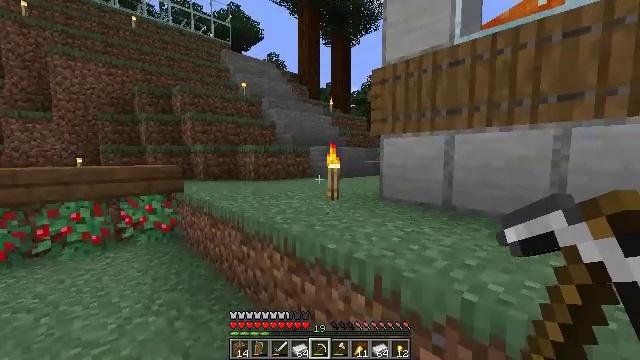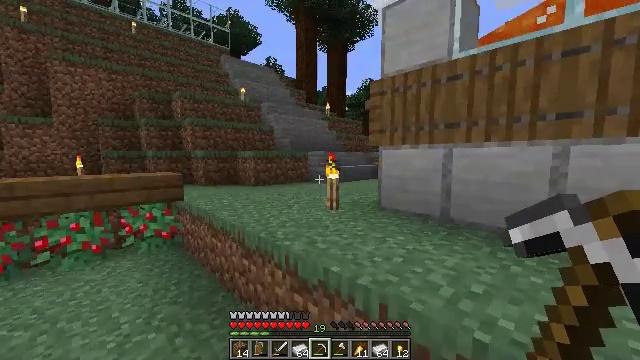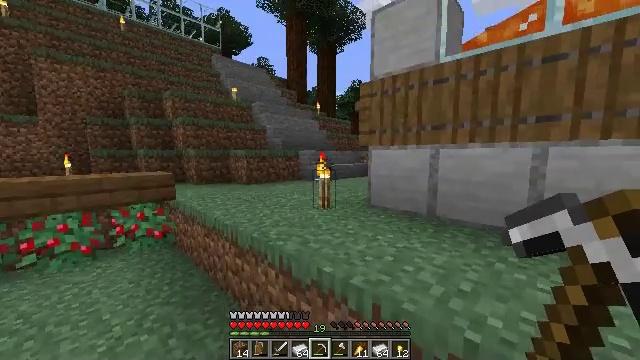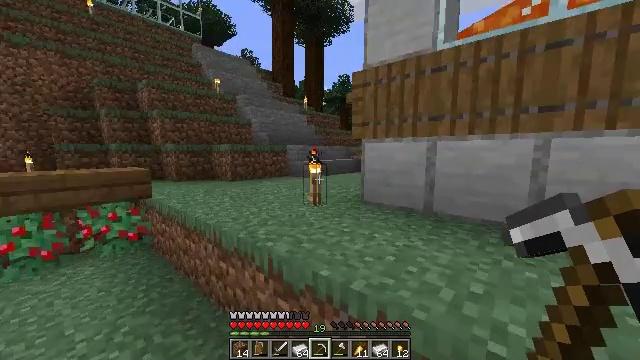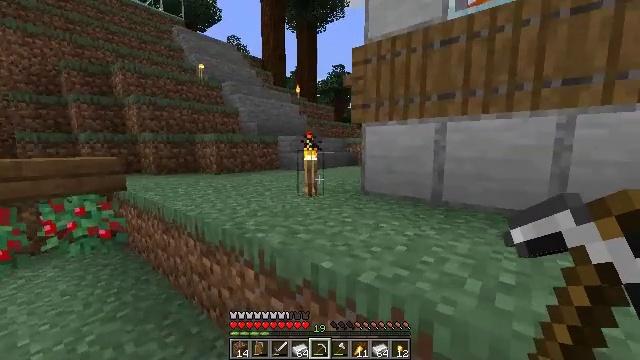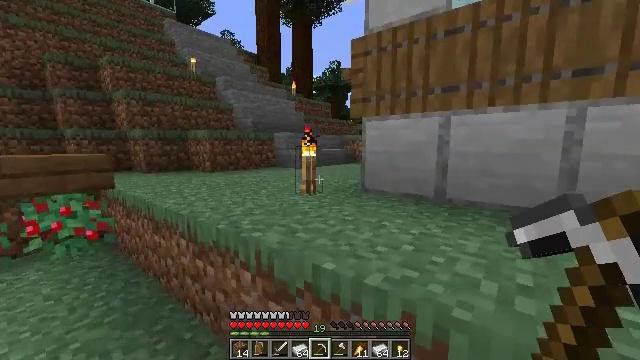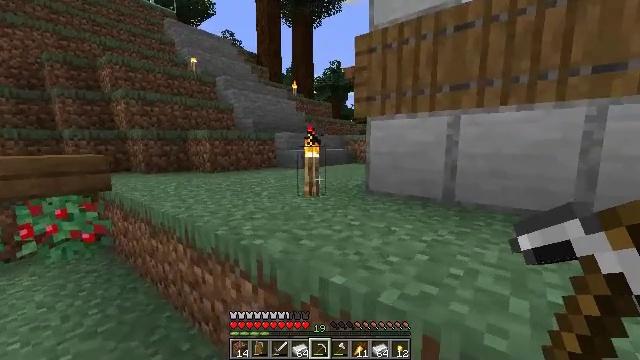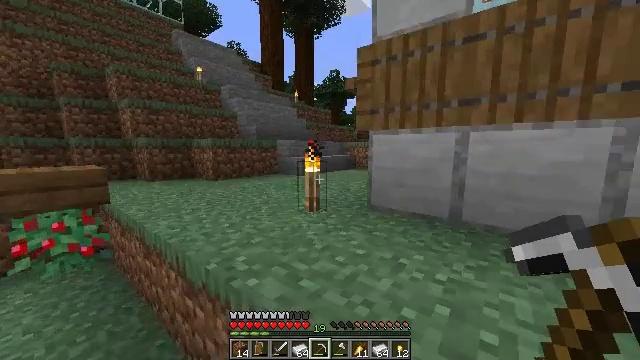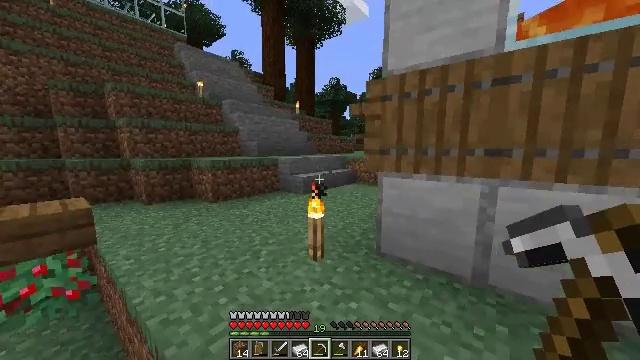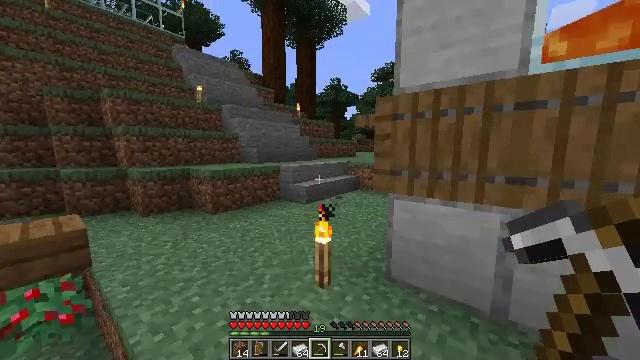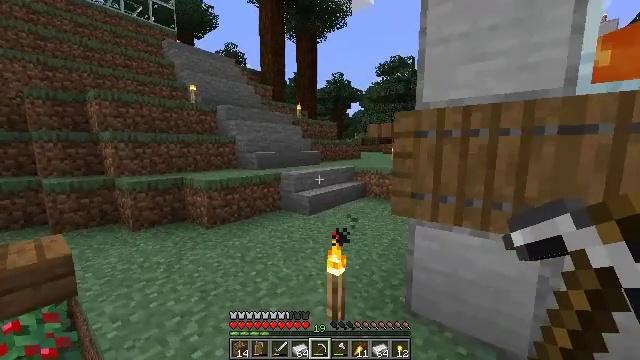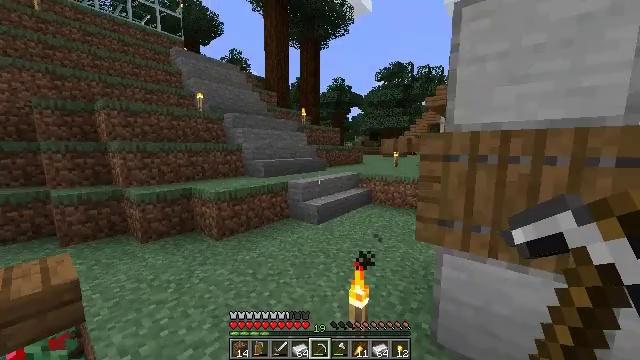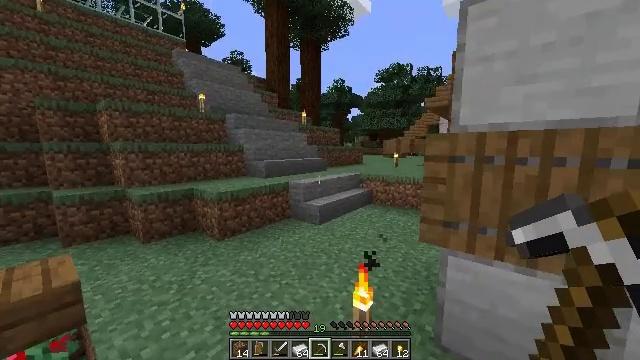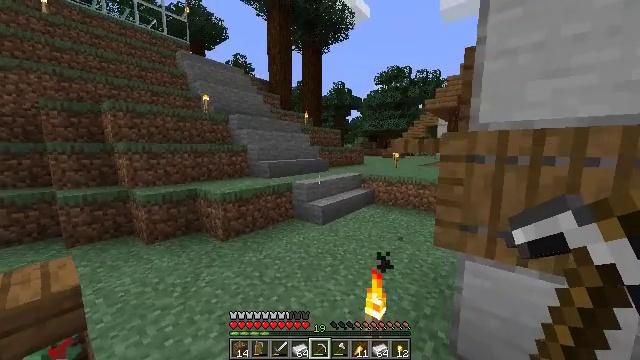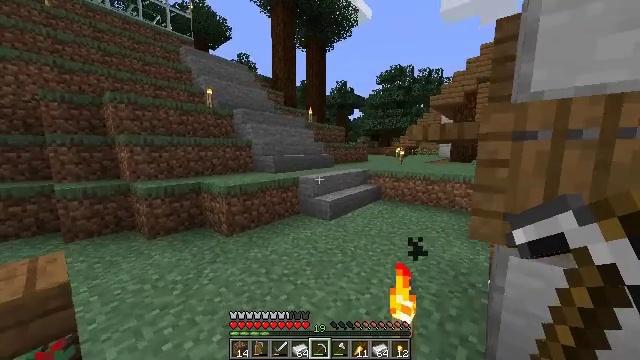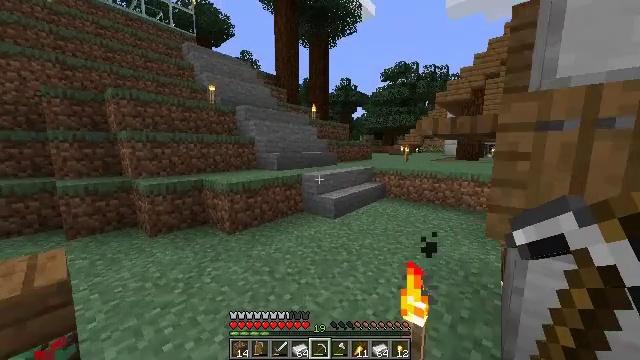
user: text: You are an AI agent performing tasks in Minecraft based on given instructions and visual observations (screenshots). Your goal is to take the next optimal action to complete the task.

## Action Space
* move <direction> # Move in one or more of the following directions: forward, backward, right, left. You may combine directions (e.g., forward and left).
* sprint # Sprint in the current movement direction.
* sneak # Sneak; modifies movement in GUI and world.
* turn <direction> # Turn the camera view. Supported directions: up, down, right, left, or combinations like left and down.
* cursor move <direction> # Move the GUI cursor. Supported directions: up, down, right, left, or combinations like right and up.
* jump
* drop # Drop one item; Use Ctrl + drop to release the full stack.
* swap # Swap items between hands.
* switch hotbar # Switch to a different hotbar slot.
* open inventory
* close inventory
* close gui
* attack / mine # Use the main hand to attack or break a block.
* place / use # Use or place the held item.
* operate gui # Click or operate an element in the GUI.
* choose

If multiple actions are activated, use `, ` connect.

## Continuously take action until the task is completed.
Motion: motion action
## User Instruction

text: Craft an iron block.
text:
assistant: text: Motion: move forward, jump
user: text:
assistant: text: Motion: move forward, turn right, jump
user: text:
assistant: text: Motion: move forward, turn right, jump
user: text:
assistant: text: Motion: move forward, turn right, jump
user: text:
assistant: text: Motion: move forward, jump
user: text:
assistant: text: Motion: move forward, sprint, jump
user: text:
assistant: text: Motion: move forward, sprint, jump
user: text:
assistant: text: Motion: move forward, sprint, jump
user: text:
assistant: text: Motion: move forward, sprint, jump
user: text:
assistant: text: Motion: move forward, sprint, jump
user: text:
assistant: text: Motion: move forward, sprint, jump
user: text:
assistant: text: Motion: move forward, jump
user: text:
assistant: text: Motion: move forward, jump
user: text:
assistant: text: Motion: move forward, jump
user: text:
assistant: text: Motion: move forward, jump
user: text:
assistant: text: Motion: move forward, jump
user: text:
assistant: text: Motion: move forward, sprint, jump
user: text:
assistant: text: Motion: move forward, sprint, jump
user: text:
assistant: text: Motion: move forward, sprint, turn right, jump
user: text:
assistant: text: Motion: move forward, sprint, turn right, jump
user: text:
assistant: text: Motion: move forward, sprint, turn right, jump
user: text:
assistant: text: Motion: move forward, sprint, turn right, jump
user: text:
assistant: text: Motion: move forward, turn right and up, jump
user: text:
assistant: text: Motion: move forward, turn right and up, jump
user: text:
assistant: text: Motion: move forward, jump
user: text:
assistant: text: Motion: move forward, jump
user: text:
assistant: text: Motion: move forward, jump
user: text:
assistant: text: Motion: move forward, jump
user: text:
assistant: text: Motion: move forward, sprint, jump
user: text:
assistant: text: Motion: move forward, sprint, jump